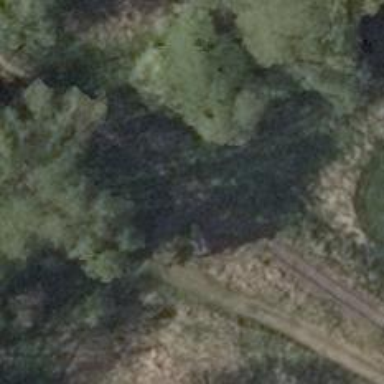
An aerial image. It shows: Disused railway.